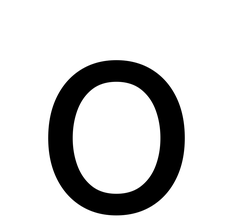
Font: Inter_Regular